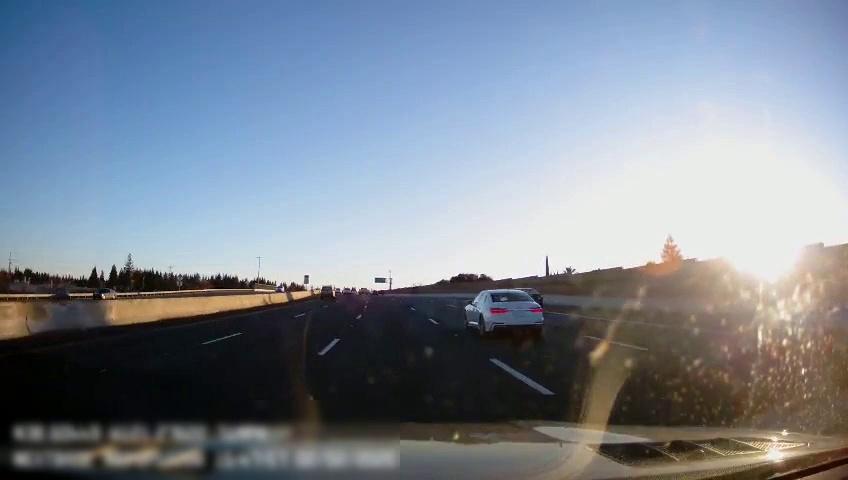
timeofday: Day
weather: Sunny
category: Drivable Space
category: Vehicles | SUV
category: Vehicles | Car
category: Vehicles | Car
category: Vehicles | Car
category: Vehicles | SUV
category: Lanes | Alternate Lane
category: Lanes | Alternate Lane
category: Lanes | Current Lane
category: Lanes | Current Lane
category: Lanes | Alternate Lane
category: Lanes | Alternate Lane
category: Traffic | Signs